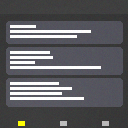
Screen state: on